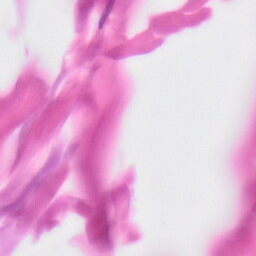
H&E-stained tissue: Skin